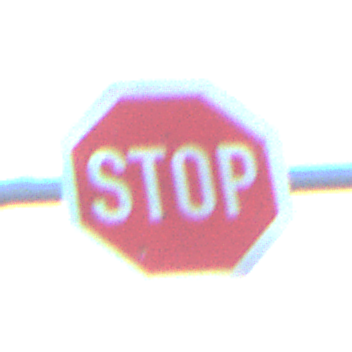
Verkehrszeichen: Stop
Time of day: MorningAfternoon
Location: Outdoor (Suburban)
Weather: PartlyCloudy
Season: NotSpecified
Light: Natural